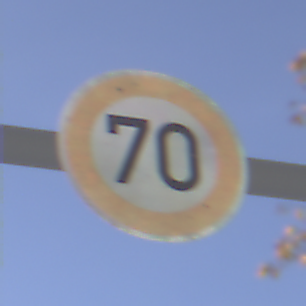
Verkehrszeichen: Geschwindigkeit70
Umgebung: Outdoor, Urban
Tageszeit: SunriseSunset
Wetter: PartlyCloudy
Licht: Natural
Jahreszeit: Autumn
Kontrast: HighContrast